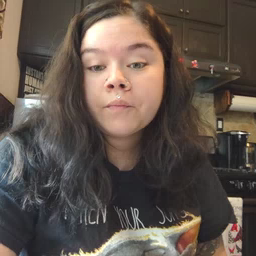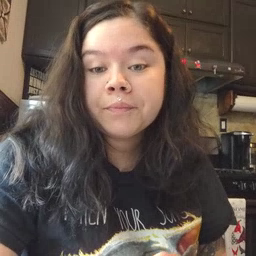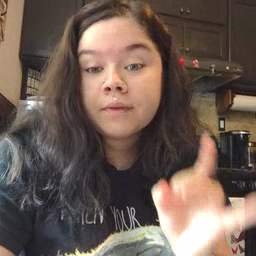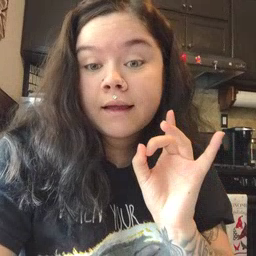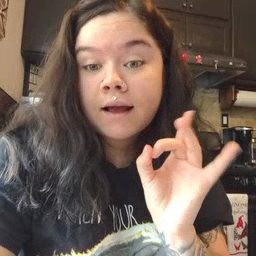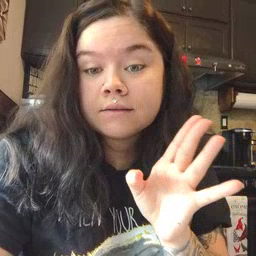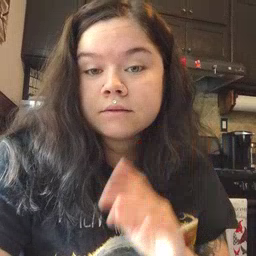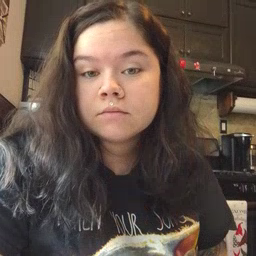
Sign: hate